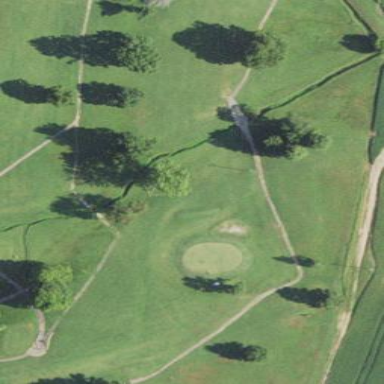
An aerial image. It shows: Golf fairway covered with lush grass.